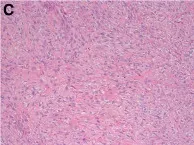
(HE x 100) C. Collagen bundles among the tumour cells were rather ample.
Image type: pathology (h&e)